Interaction volume radius: 5 \u00c5
Interaction volume height: 30 \u00c5
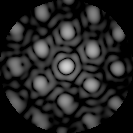
Disorder parameter: 0.2649